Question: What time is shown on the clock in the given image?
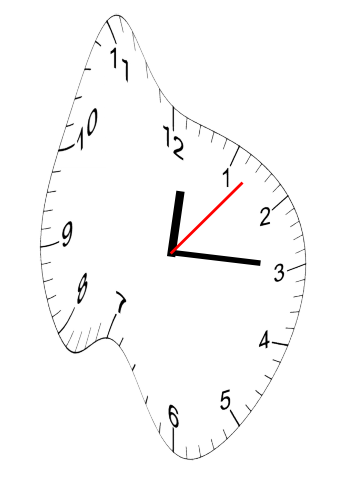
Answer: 12:15:07